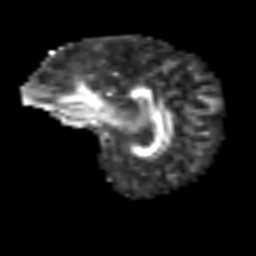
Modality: FA
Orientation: sagittal
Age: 59
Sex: female
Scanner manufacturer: siemens
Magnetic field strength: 3 T
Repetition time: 3.2 s
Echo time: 0.081 s